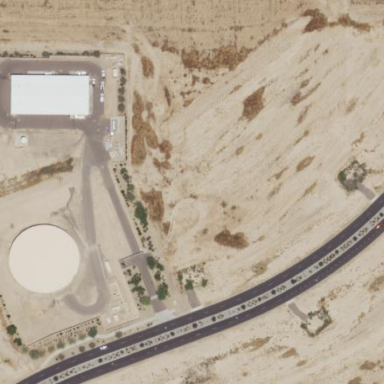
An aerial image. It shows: Water storage area.